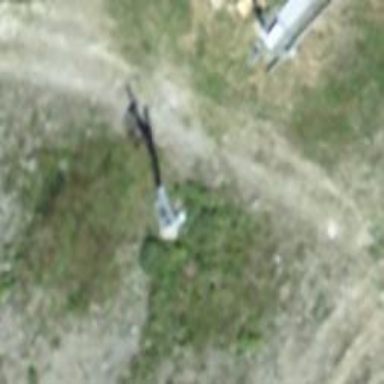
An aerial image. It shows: Pylon for aerialway.